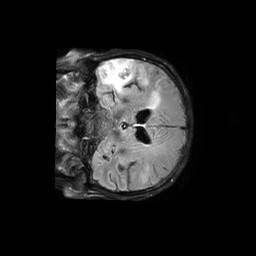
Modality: FLAIR
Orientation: coronal
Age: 63
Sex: male
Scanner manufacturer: philips
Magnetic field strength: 3 T
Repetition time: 11 s
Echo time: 0.12 s